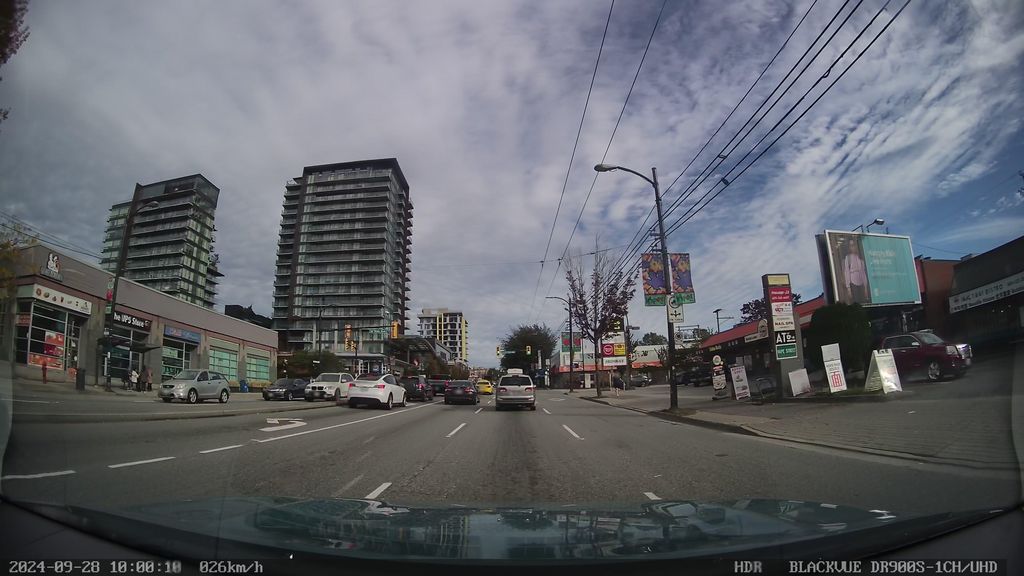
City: vancouver